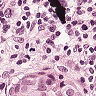
Metastatic tissue present: yes